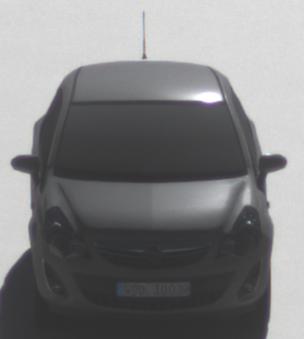
Make: Opel
Model: Corsa 1.2
Detailed model: Corsa (D)
Model produced from: 2011/01
Model produced until: 2014/08
Doors: 3
Color: gray
Road condition: dry road
Daytime: morning or afternoon
Contrast: high contrast